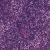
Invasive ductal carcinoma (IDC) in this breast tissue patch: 0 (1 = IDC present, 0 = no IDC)